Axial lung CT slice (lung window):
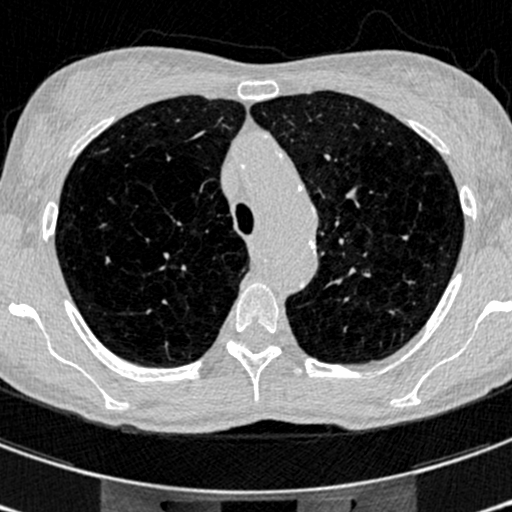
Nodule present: no